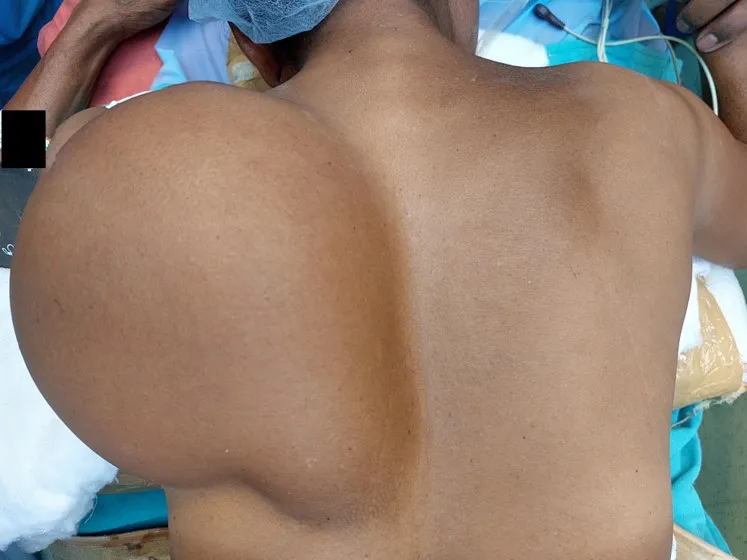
Image of the patient's back at the time of presentation. A swelling of 10 cm x 12 cm x 7 cm was present over the left scapula.
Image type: medical_photograph (skin_photograph)